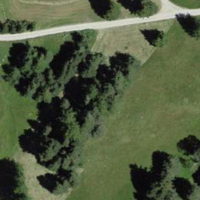
EUNIS habitat code: 26
Species observed at this site:
Carduelis carduelis
Fringilla coelebs